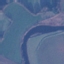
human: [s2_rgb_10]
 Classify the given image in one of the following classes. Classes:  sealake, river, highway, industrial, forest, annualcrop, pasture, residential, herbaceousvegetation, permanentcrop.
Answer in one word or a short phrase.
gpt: River